Field crop: tomato
Growth stage: 2
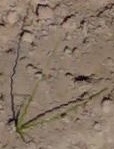
Species: cyperus